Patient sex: M
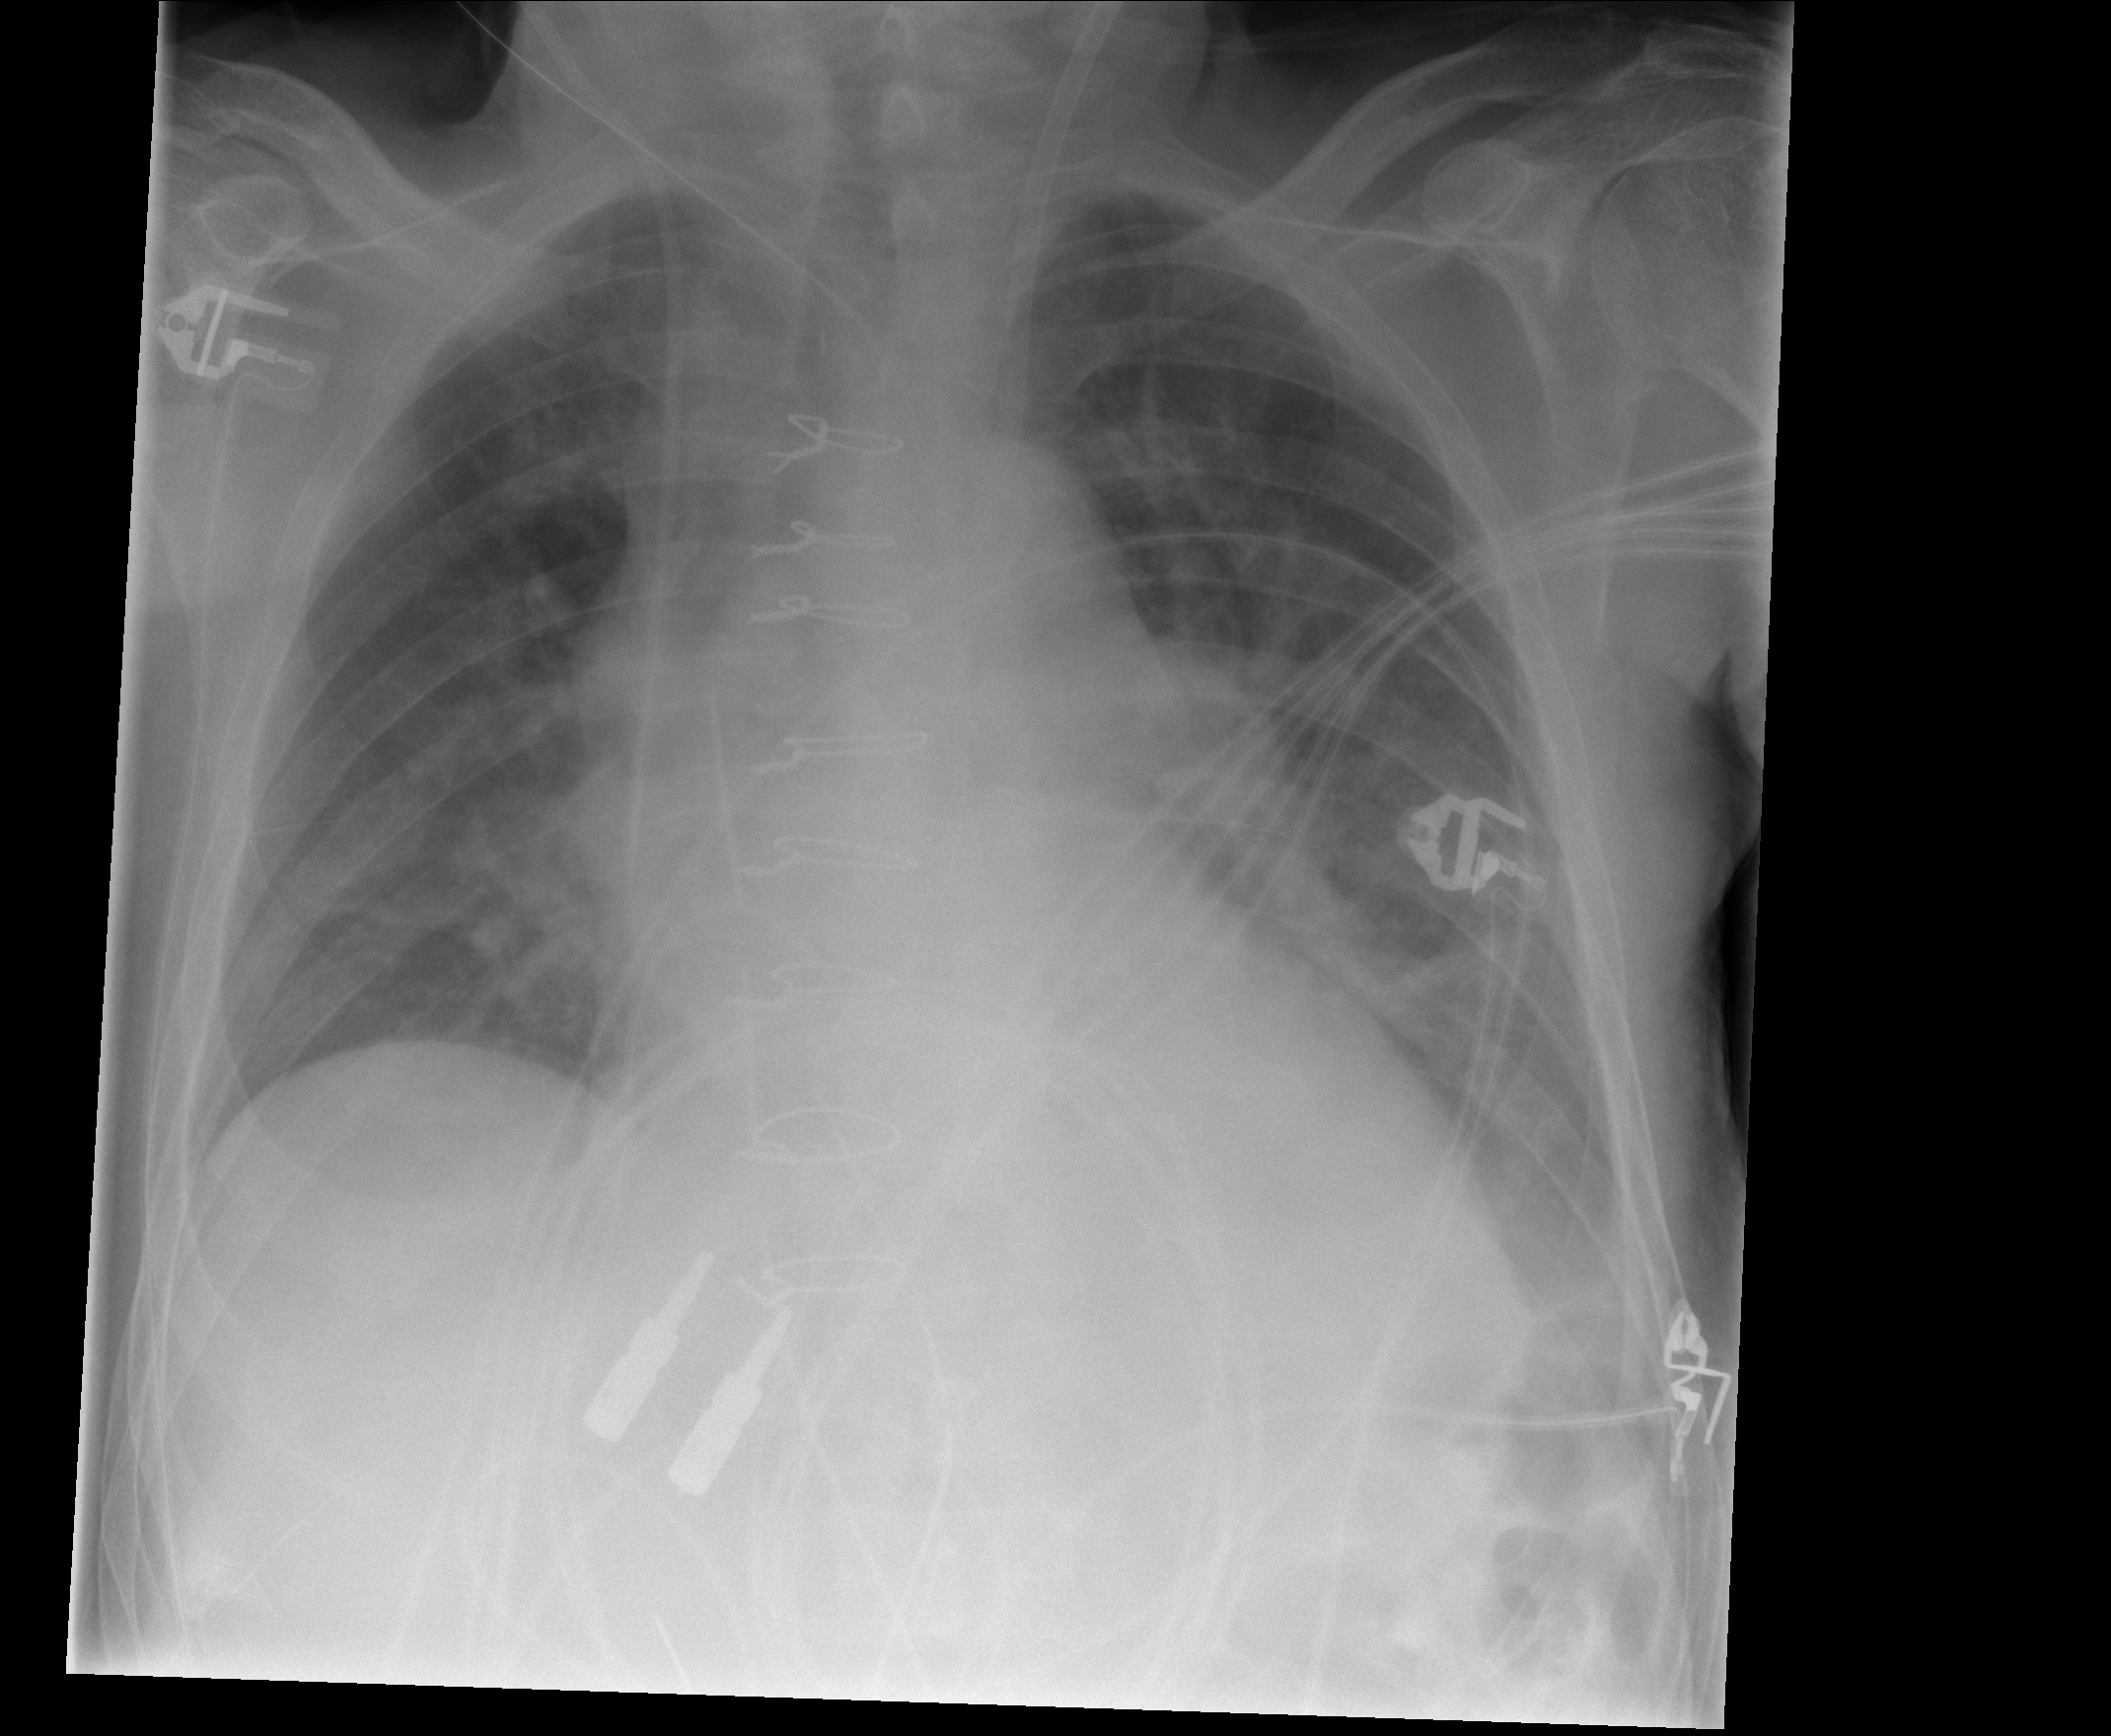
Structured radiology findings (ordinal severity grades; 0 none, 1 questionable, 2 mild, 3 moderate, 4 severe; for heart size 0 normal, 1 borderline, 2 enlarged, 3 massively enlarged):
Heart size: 2
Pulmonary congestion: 2
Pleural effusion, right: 0
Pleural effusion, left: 2
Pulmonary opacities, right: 0
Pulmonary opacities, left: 0
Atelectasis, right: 0
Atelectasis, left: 0